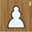
Piece: wP